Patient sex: M
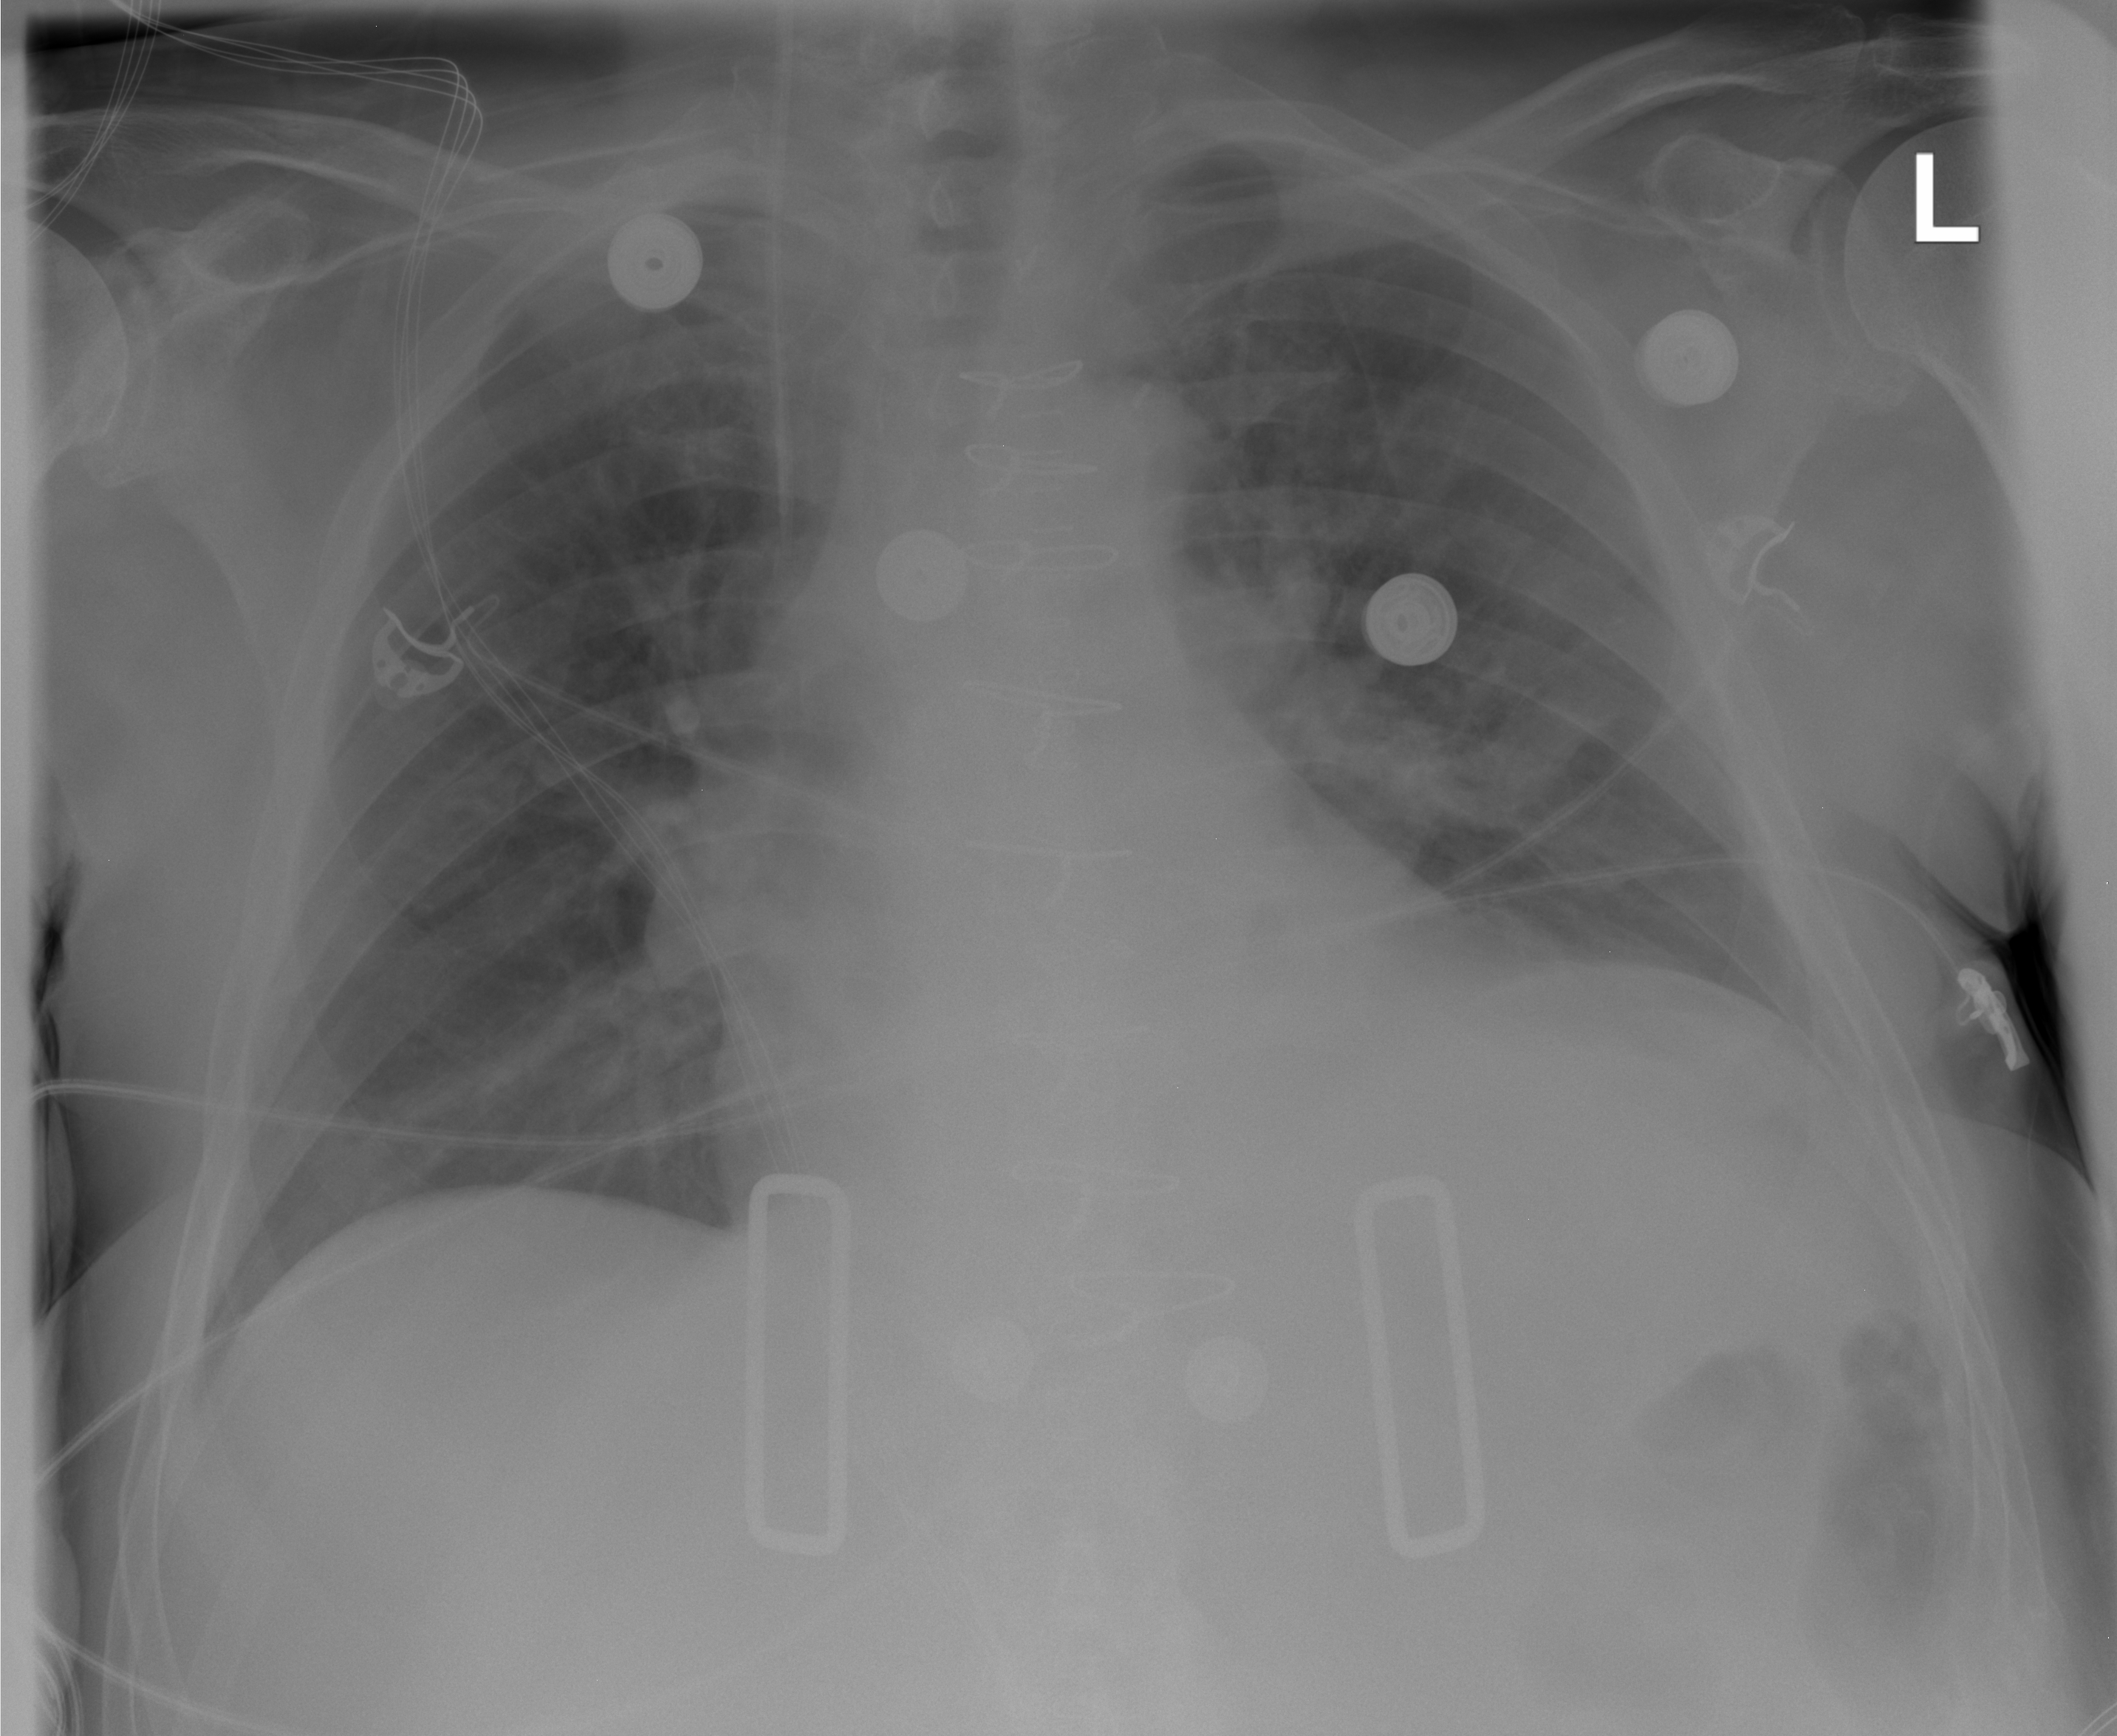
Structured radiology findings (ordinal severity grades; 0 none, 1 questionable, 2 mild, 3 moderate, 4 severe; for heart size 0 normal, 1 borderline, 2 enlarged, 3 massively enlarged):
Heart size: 1
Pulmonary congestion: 0
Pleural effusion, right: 0
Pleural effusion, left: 0
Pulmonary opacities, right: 0
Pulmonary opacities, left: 0
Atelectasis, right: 0
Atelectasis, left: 2